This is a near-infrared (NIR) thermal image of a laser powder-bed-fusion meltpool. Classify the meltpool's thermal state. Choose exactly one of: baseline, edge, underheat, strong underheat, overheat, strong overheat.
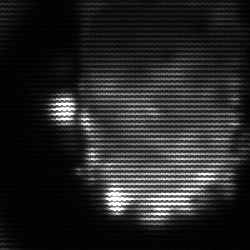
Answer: baseline